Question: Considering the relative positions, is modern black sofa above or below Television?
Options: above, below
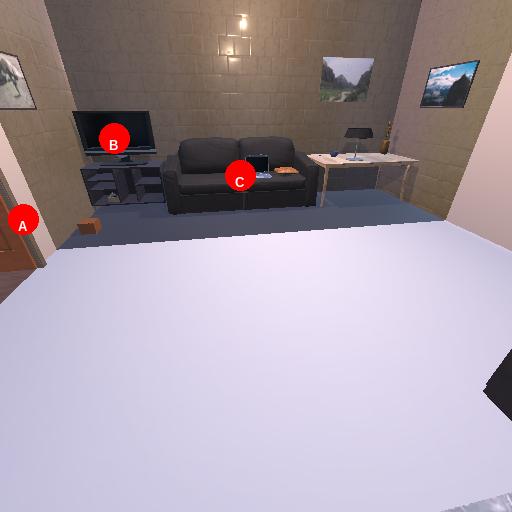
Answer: above